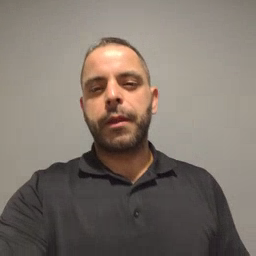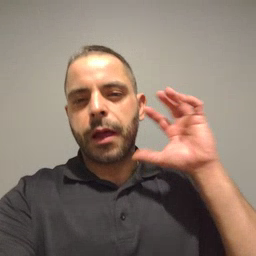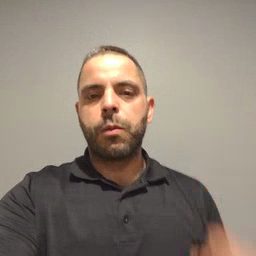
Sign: loud